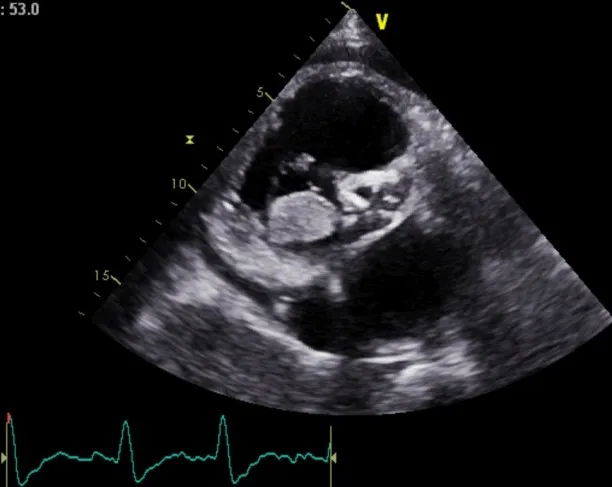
Echocardiogram revealed a large mass in the right ventricle prolapsing into
the right atrium and a moderate pericardial effusion.
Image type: radiology (ultrasound)